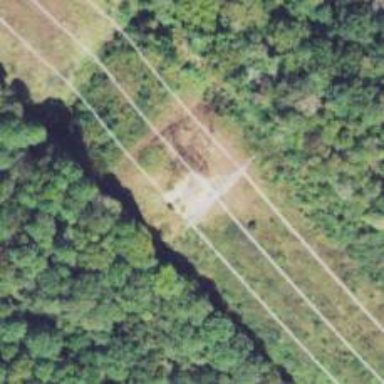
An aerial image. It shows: Lattice structure tower used for power transmission.